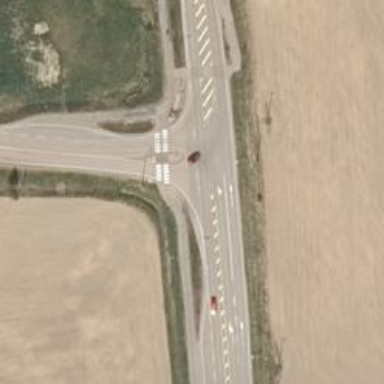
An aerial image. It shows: Island crossing on the road.